Interaction volume radius: 5 \u00c5
Interaction volume height: 20 \u00c5
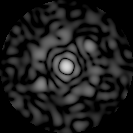
Disorder parameter: 0.8024